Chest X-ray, AP view. Patient: 9 years old, sex M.
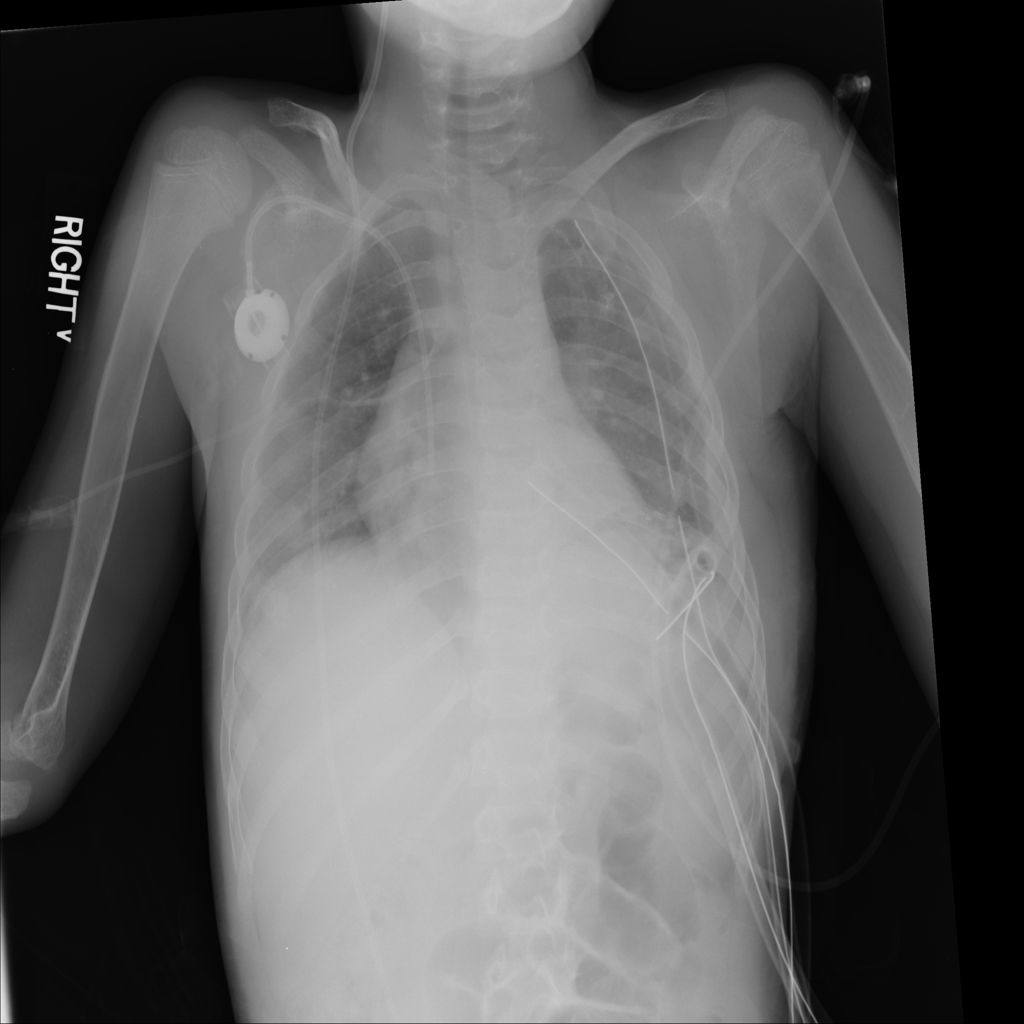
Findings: No Finding